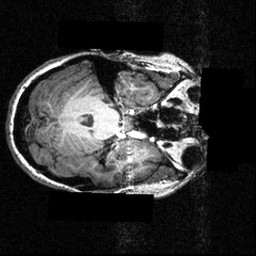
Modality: T1w
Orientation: axial
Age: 25
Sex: female
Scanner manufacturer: siemens
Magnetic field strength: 3.951 T
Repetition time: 1.5 s
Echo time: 0.00335 s